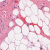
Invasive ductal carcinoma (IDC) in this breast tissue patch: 0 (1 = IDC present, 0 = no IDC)